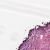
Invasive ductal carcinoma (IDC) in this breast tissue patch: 0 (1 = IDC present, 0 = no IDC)